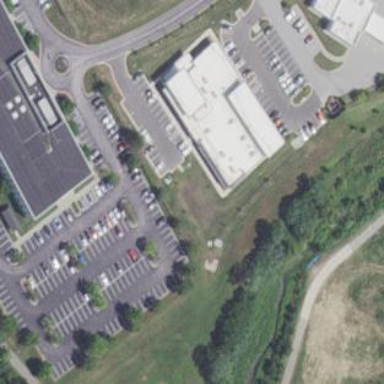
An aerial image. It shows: Commercial building.